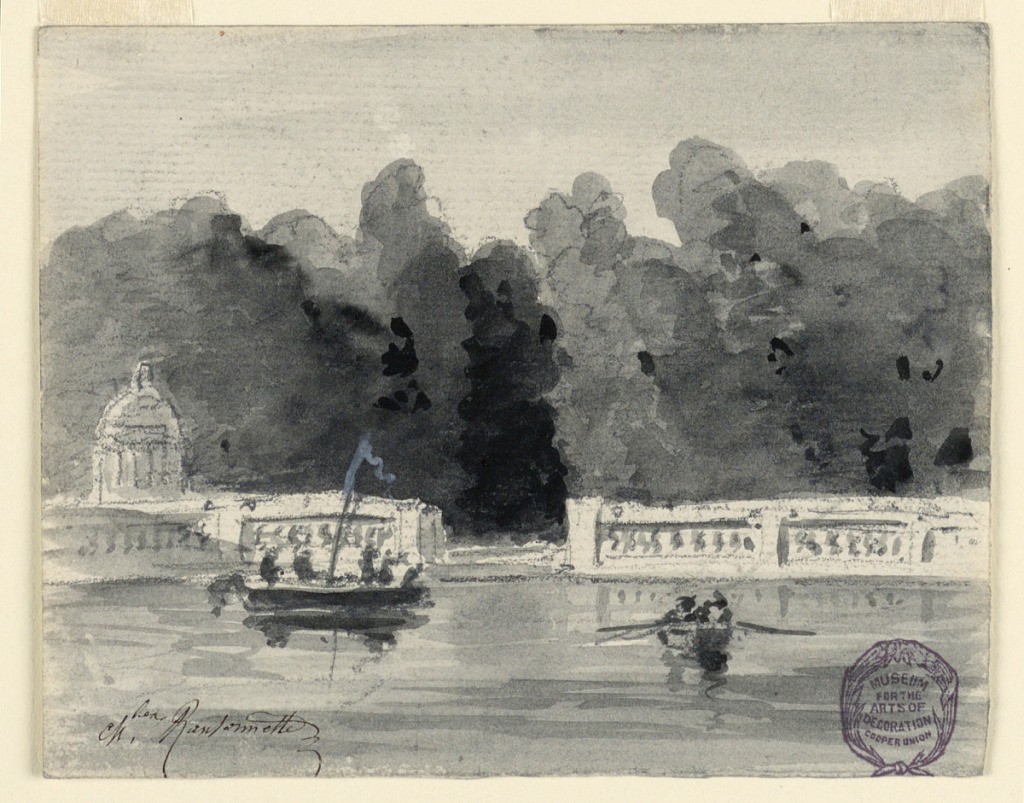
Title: A Lake in a Park
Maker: Charles Nicolas Ransonnette, French, 1793 - 1877
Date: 1856
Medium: Black crayon, brush and grey watercolor, oxidized white heightening on paper
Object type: Drawing
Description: Water with two boats is in the foreground. It is bordered at the back and at left by a balustrade. The dome of a pavilion is shown. Trees form the background.